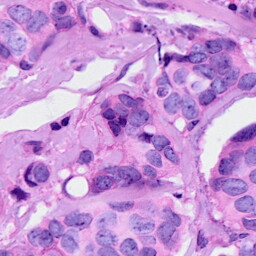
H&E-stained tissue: Breast